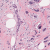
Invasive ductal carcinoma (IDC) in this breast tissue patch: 1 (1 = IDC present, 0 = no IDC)